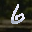
Label: 6